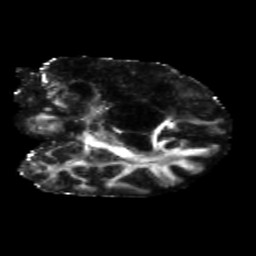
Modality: FA
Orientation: coronal
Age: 48
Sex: male
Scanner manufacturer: siemens
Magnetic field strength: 3 T
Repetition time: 5.25 s
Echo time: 0.08 s